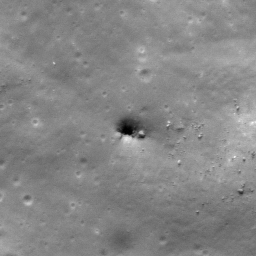
Pit: Copernicus 5
Host crater: Copernicus
Host type: impact_melt
Lunar coordinates: latitude 9.016, longitude 339.745